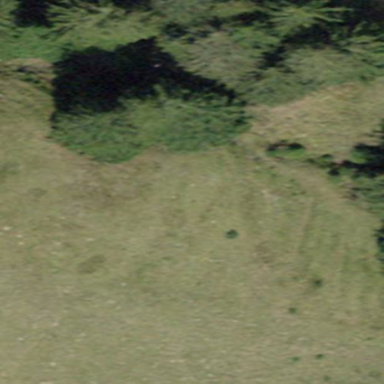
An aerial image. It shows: Forest area.